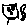
Label: cat